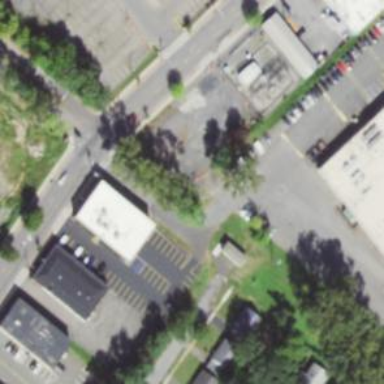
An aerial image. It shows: Parking area.